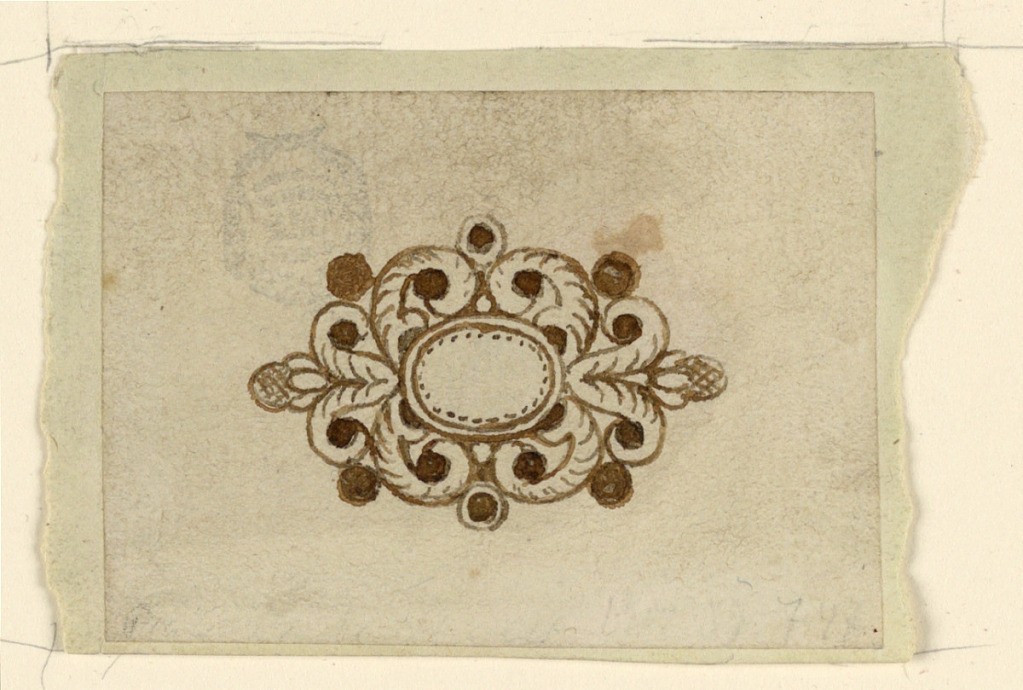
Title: Design for Brooch
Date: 1820–30
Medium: Pen and ink, brush and sepia on paper
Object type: Drawing
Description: An oblong diamond framed by palmettes.